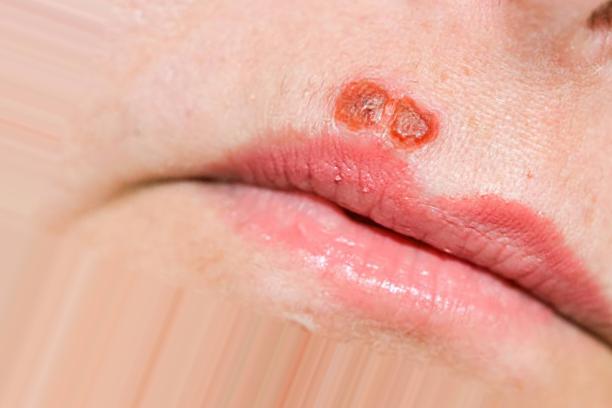
Condition: Mouth Ulcer